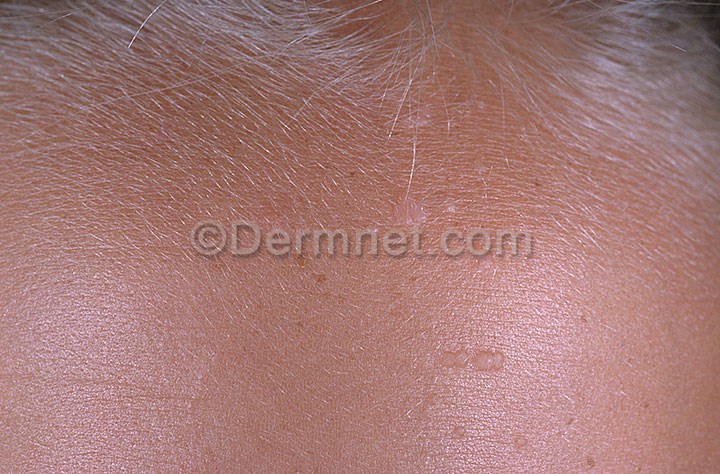
Disease: Warts Molluscum and other Viral Infections